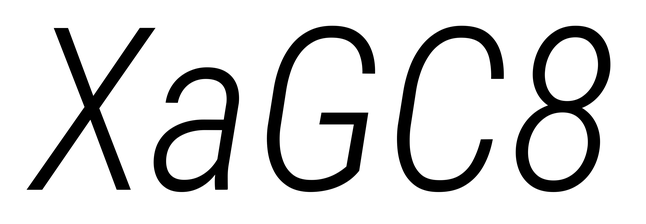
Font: Roboto-Italic_Condensed_Light_Italic